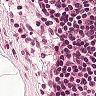
Metastatic tissue present: no